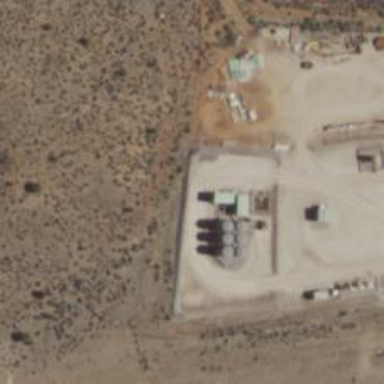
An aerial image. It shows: Storage tank with man-made structure.